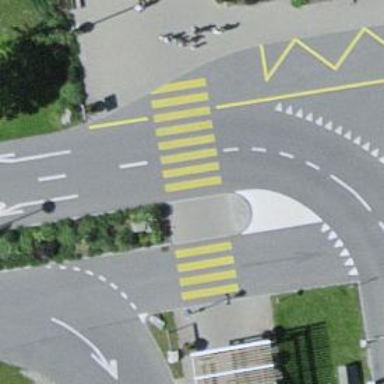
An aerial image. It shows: Zebra crossing on the road.